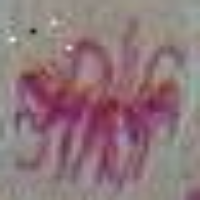
Label: telophase